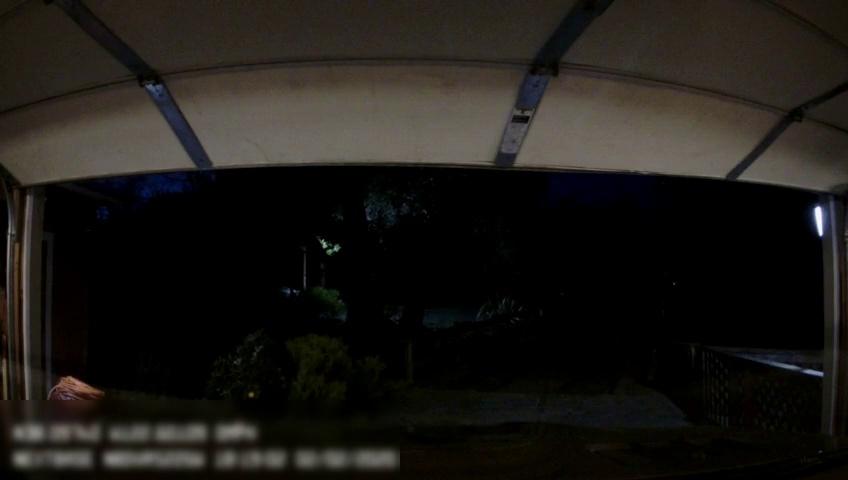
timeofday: Night
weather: Other
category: Drivable Space
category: Drivable Space